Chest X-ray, PA view. Patient: 37 years old, sex F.
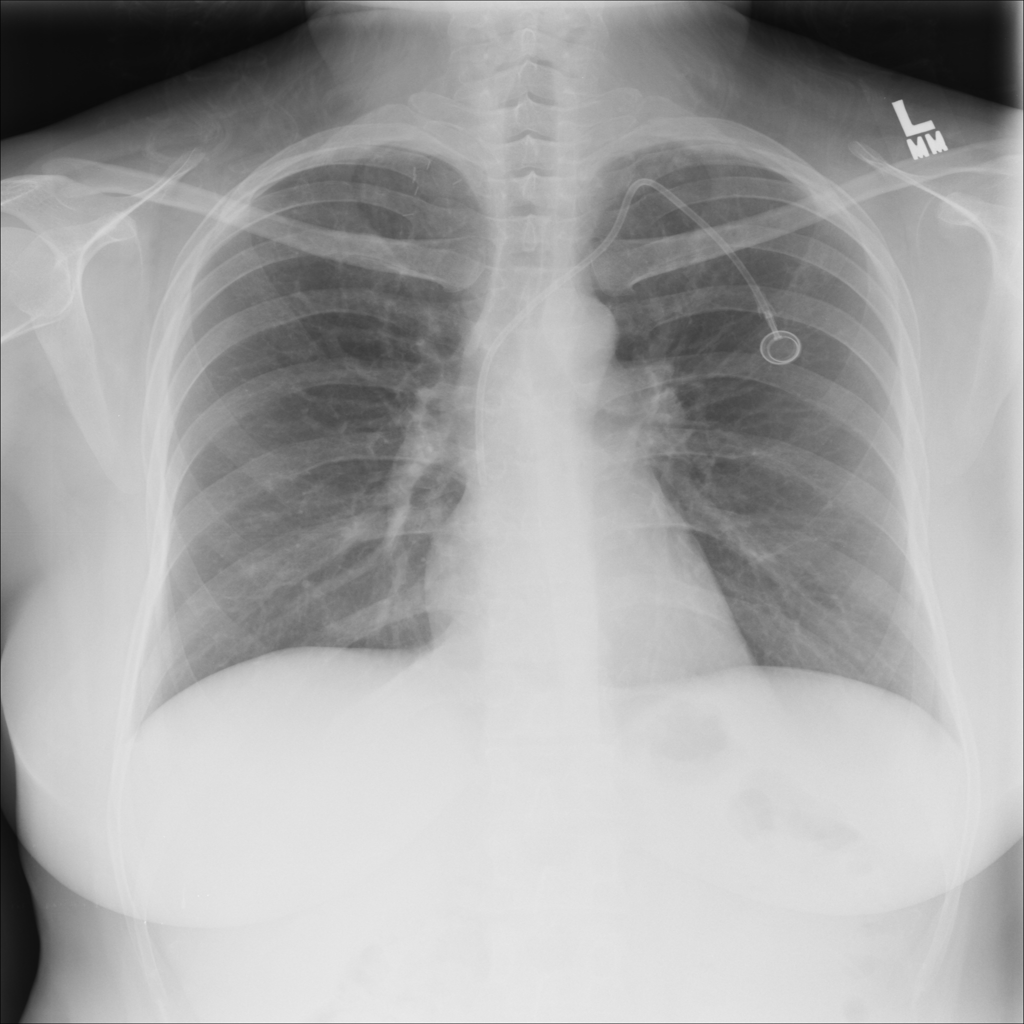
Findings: No Finding